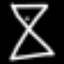
Label: hourglass